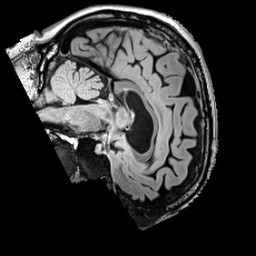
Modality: FLAIR
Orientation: sagittal
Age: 56
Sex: male
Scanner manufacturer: siemens
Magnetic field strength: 3 T
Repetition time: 5 s
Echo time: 0.387 s